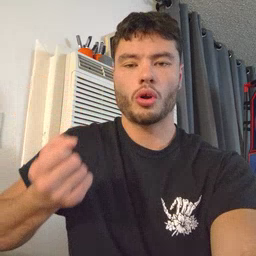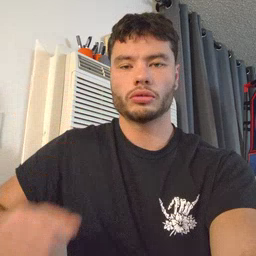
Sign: drawer